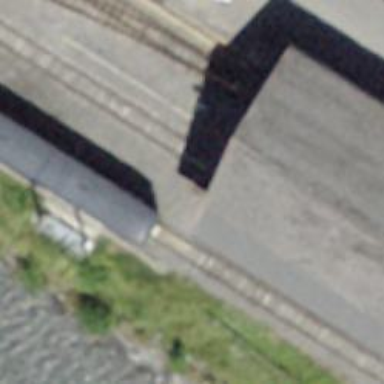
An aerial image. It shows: Narrow-gauge railway siding with 1 track. The railway line is electrified with contact line.